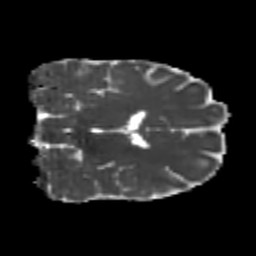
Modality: MD
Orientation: coronal
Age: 23
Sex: female
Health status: healthy
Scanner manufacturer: philips
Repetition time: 7.386 s
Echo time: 0.08599 s